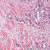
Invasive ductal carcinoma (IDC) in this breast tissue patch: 1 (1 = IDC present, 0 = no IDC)